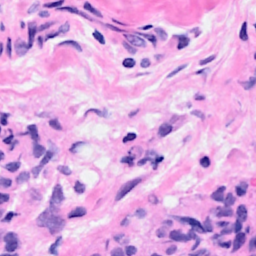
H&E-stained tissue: Breast